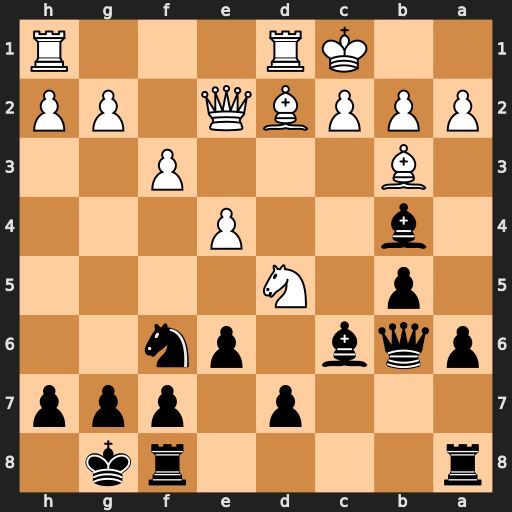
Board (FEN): r4rk1/3p1ppp/pqb1pn2/1p1N4/1b2P3/1B3P2/PPPBQ1PP/2KR3R
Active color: b
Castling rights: -
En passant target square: -
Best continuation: Bxd2+ Qxd2 exd5